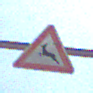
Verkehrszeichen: WildwechselRechts
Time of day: Midday
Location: Outdoor (Nature)
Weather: PartlyCloudy
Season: NotSpecified
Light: Natural